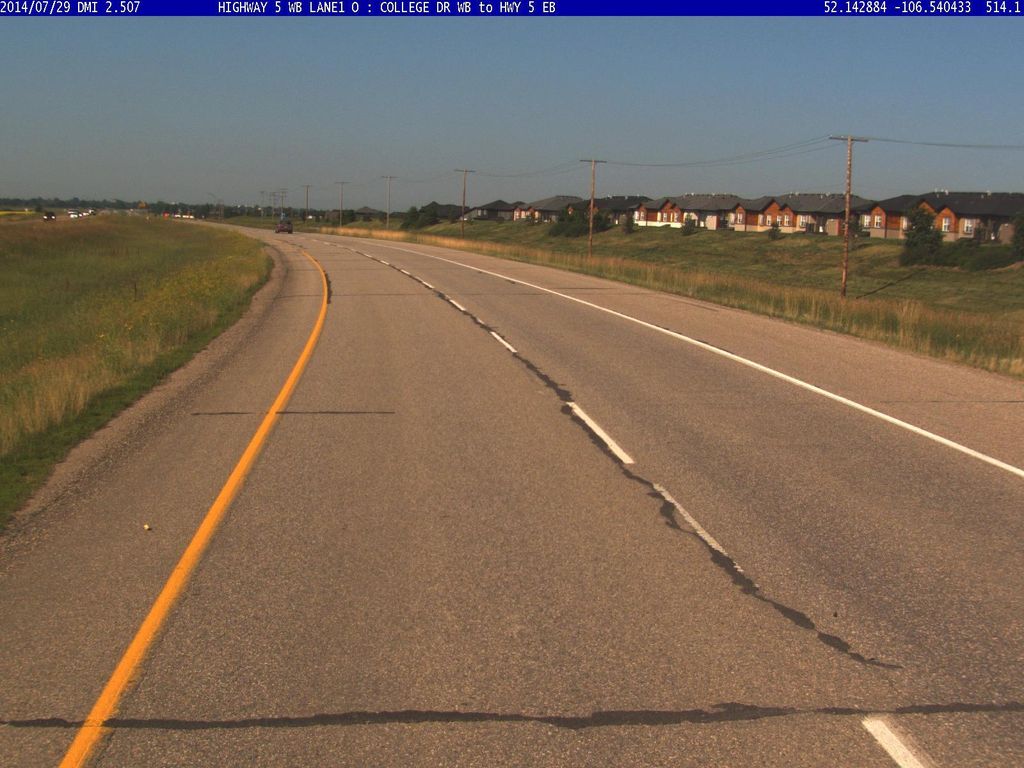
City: saskatoon